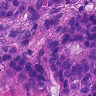
Metastatic tissue present: yes